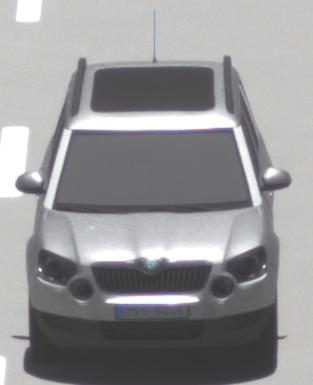
Make: Skoda
Model: Yeti 1.2 TSI
Detailed model: Yeti
Model produced from: 2009/11
Model produced until: 2011/10
Doors: 5
Color: white
Road condition: dry road
Daytime: midday
Contrast: high contrast